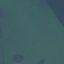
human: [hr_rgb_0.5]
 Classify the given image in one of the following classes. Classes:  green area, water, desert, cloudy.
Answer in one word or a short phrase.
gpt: water